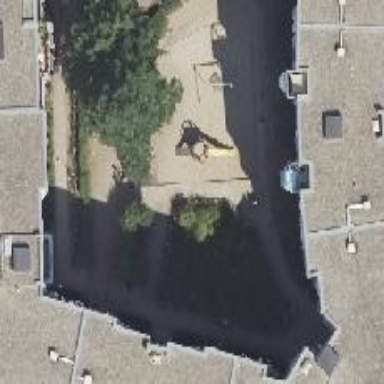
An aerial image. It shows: Playground with various play structures.